RGB frame:
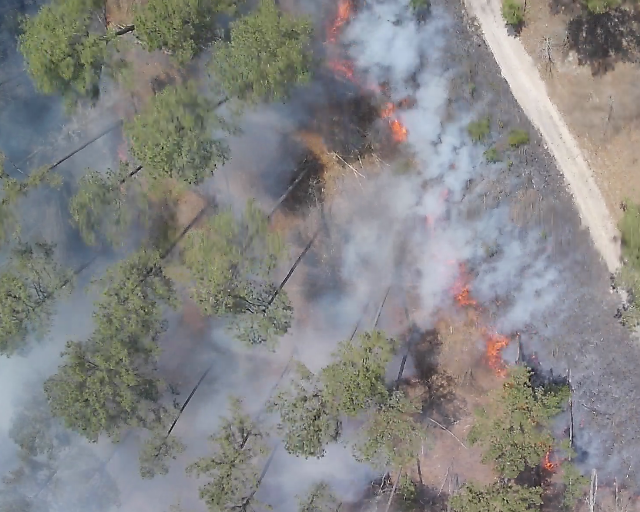
Thermal frame:
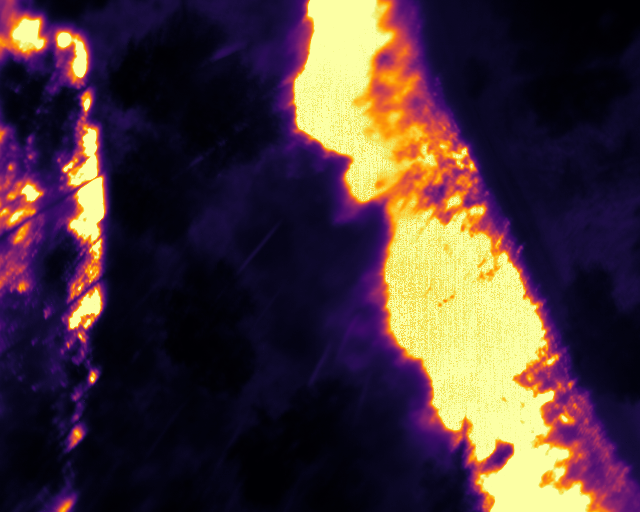
Captured: 2026-02-26 02:32:15
Pixels at or above 80 °C: 86346 (fraction of frame: 0.2635)